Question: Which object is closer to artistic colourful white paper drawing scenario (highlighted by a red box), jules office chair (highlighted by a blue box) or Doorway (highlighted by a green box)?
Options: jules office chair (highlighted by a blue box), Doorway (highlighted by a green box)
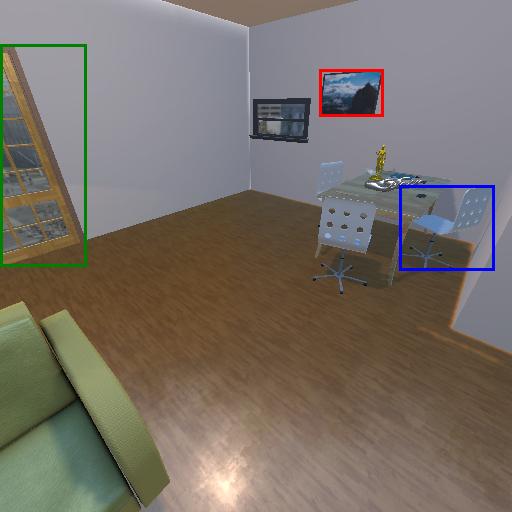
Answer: jules office chair (highlighted by a blue box)